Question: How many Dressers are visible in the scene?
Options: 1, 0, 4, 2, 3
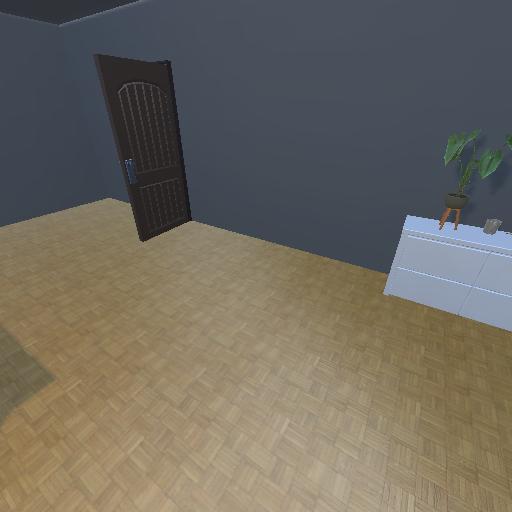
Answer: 1